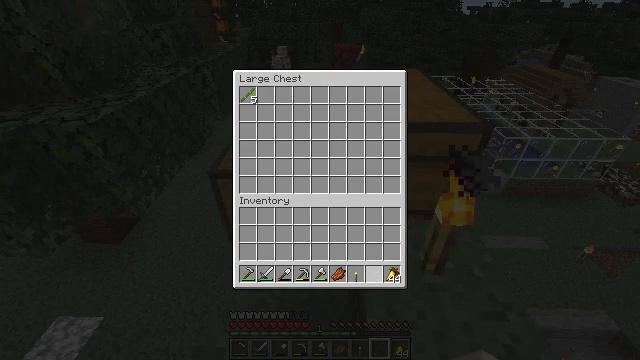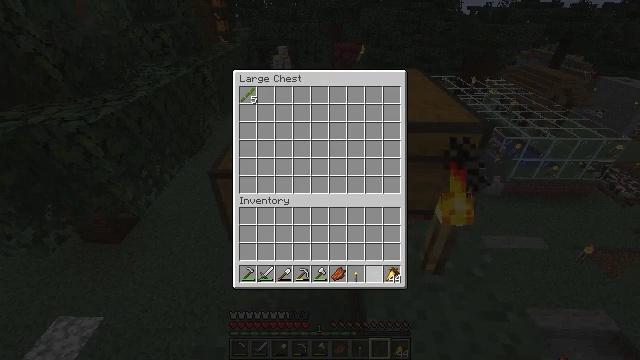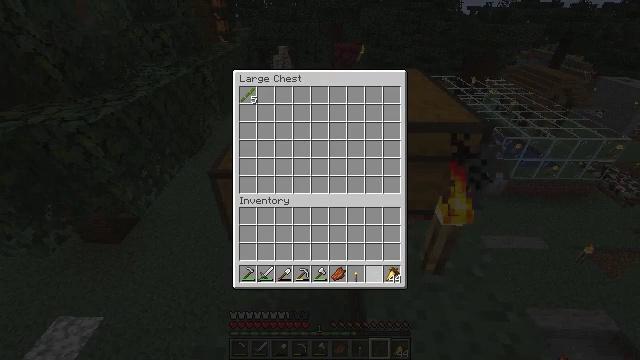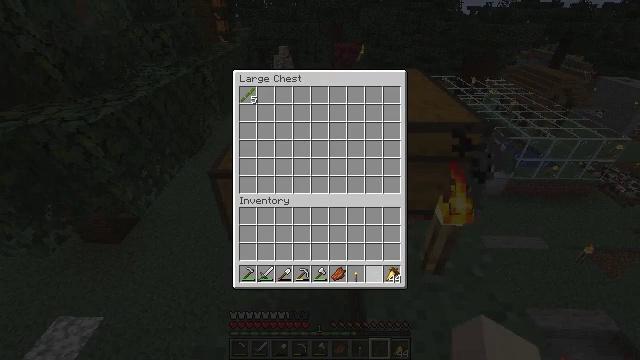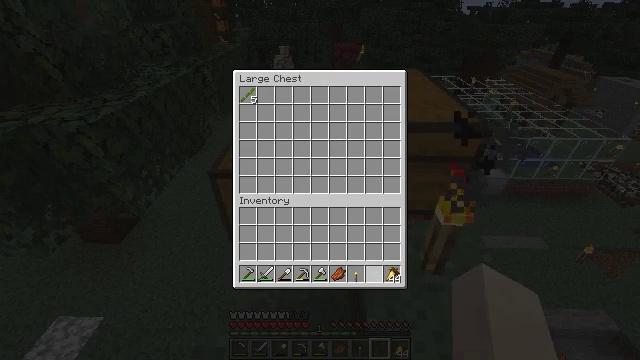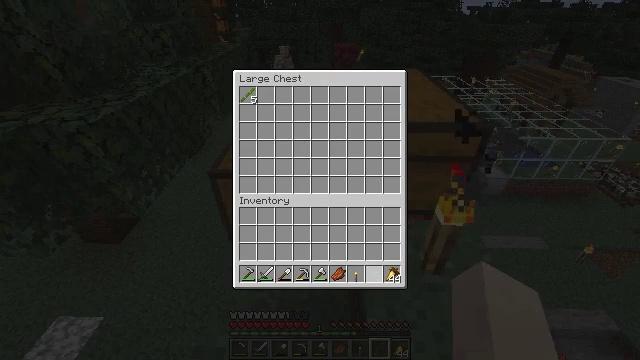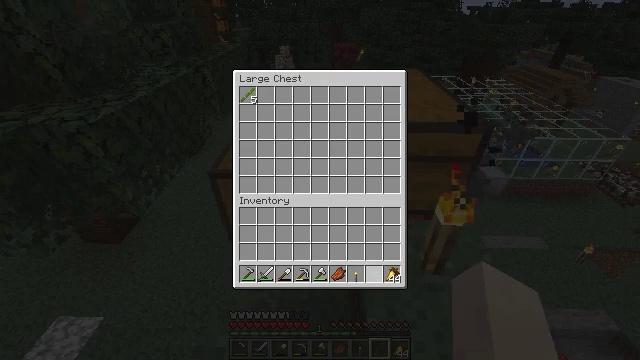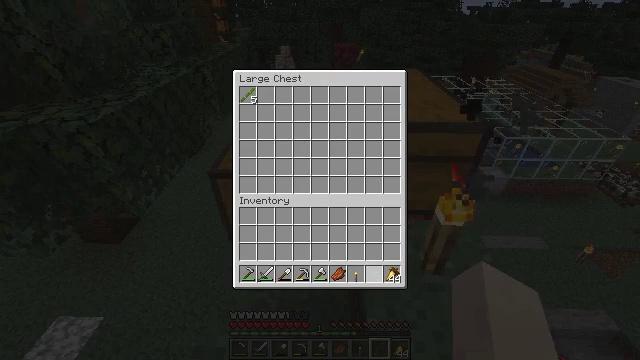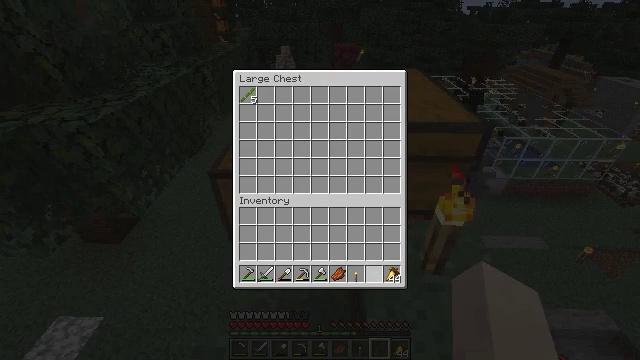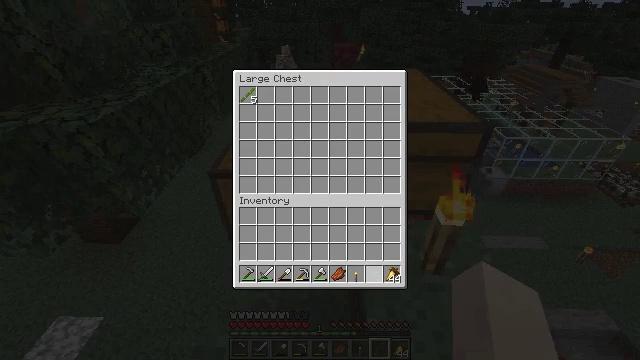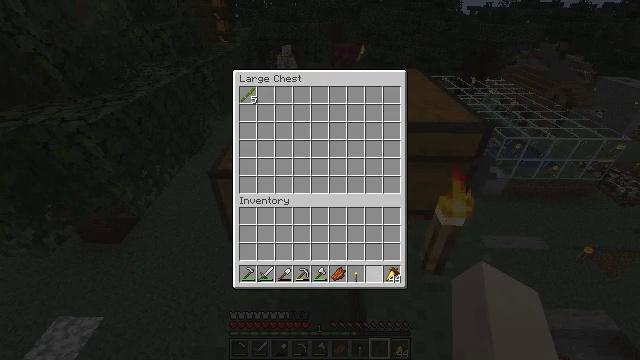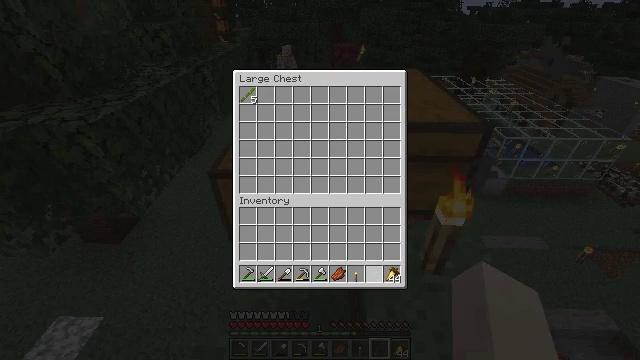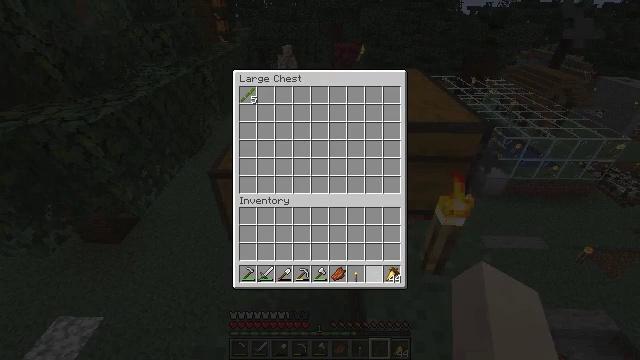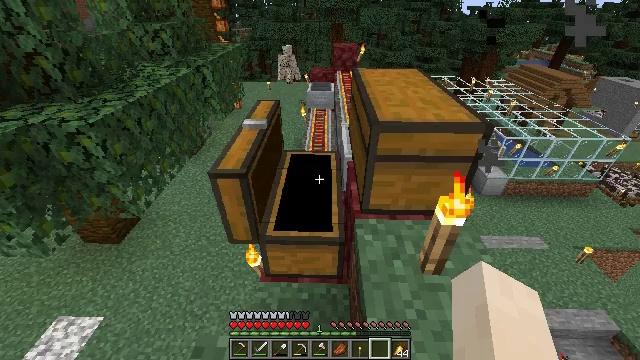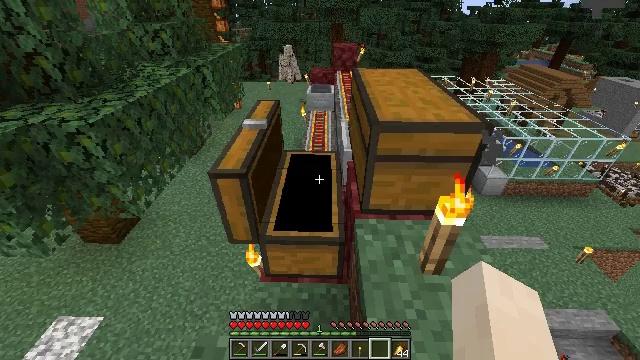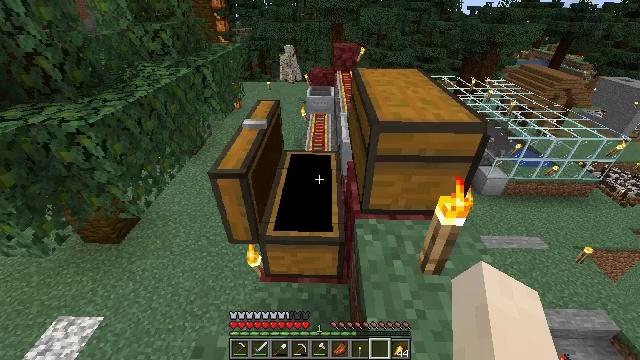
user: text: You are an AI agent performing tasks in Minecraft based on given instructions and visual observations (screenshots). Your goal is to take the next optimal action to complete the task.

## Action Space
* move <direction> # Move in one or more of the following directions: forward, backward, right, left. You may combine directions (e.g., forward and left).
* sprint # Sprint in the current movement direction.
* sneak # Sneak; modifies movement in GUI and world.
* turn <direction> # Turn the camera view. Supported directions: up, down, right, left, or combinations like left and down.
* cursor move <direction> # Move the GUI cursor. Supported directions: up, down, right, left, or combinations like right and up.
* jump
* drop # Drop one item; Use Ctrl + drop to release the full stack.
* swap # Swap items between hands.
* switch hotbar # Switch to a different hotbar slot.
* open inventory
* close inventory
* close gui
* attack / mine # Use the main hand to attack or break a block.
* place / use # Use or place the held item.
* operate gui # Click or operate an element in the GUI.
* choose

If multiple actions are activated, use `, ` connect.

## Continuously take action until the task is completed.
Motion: motion action
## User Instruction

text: Gather cocoa beans from the pod.
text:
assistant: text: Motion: sneak
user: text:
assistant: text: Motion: sneak
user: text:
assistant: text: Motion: sneak
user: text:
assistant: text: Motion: sneak
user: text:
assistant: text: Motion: sneak
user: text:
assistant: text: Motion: sneak
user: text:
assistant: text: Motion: sneak
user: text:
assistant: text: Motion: no_op
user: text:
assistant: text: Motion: no_op
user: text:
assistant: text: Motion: no_op
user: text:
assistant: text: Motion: no_op
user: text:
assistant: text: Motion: no_op
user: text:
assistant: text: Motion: no_op
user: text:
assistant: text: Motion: no_op
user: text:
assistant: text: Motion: no_op
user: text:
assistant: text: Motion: no_op
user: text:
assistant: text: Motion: turn right
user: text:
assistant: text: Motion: turn right and down
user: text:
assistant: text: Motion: turn right
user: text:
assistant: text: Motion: turn right
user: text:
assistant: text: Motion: turn right
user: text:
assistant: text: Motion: no_op
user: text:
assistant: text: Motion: no_op
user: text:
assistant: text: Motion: no_op
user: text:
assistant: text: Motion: no_op
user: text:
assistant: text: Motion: no_op
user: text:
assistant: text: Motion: no_op
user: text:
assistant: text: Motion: turn right and down
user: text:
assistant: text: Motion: turn right and down
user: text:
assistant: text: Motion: move forward, turn right and down